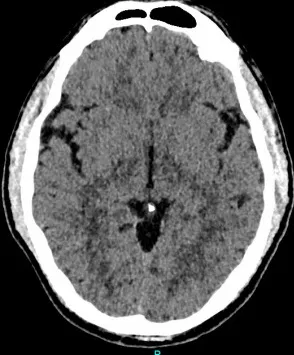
CT of the head.
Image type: radiology (ct)